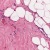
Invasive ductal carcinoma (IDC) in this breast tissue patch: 0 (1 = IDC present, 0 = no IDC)